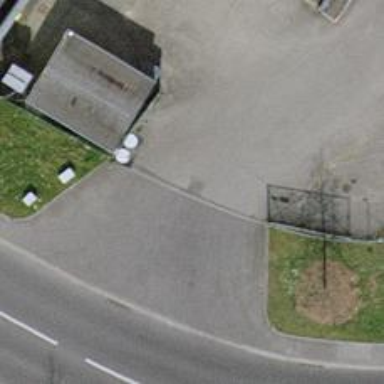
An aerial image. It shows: Gate.